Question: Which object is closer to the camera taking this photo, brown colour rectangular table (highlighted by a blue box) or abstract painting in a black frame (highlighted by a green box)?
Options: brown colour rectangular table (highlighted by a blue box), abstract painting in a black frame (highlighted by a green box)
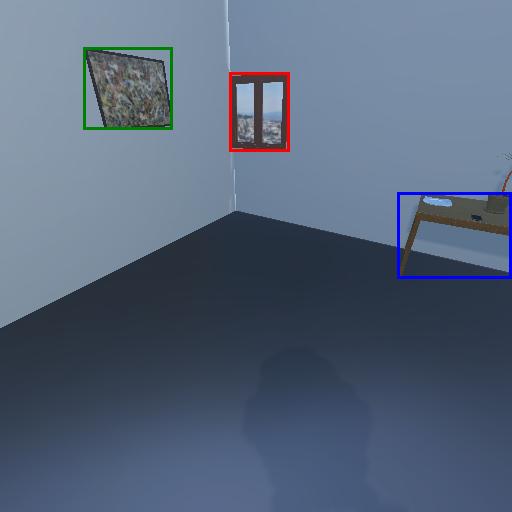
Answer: brown colour rectangular table (highlighted by a blue box)